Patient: sex F, age 35
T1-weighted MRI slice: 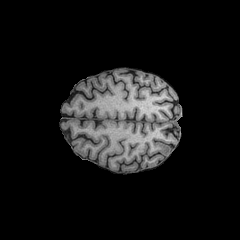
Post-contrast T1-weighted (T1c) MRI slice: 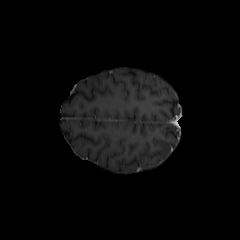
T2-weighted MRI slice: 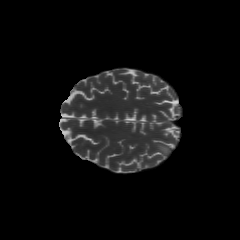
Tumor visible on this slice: yes
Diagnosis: Astrocytoma, IDH-mutant
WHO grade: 2